Question: There are three tables 'T1, T2 and T3.'
I want an sql query to return a result with these conditions:
'''
T1.Id is in T2.T1Id (T1.Id = T2.T1Id)
AND there is not a row in T3 with Id from T2 for a certain date in a field in T3
'''
Following example is first table name -> Columnname -> example data

Input is a date
Return a row if there is a Break with TimeIntervalId and not a DeletedBreak with the inputed date.
do not return a row if there is no break with IntervalId
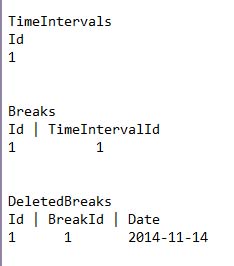
Answer: I think what you are looking for is:
'''
DECLARE @Date datetime = CAST('2014-11-13' as datetime)
SELECT 1 Id
into #TimeIntervals
SELECT 1 Id, 1 TimeIntervalId
INTO #Breaks
SELECT 1 Id, 1 BreakId, CAST('2014-11-14' as datetime) as Date
into #DeletedBreaks
SELECT *
FROM #TimeIntervals ti
INNER JOIN #Breaks b on ti.Id = b.TimeIntervalId
LEFT JOIN #DeletedBreaks db on db.BreakId = b.Id AND Date = @Date
WHERE (db.Id is null)
DROP TABLE #TimeIntervals
DROP TABLE #Breaks
DROP TABLE #DeletedBreaks
'''
The inner is important because it ensures that no rows are returned if there are no breaks in the breaks table.
EDIT: b.Id will always be not null, so it was removed from the where clause.